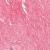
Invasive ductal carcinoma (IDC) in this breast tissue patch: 0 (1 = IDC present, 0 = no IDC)